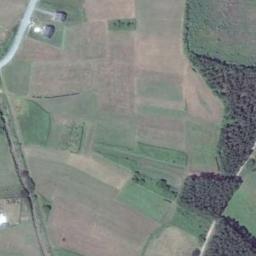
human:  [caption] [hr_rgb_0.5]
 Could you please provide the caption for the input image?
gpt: The rectangular farmland is next to some trees .

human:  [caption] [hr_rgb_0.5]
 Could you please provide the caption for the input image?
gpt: Many green and tan mixed rectangular farmlands of different sizes .

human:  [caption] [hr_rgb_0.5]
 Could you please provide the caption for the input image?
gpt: There are lots of trees beside the rectangular farmlands .

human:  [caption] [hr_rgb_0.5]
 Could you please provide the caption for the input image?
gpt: Some green rectangular farmlands of different sizes and a grove of trees are on the ground .

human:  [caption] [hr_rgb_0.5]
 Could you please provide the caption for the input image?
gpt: There are some green trees beside the green rectangular farmlands .